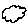
Label: cloud